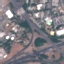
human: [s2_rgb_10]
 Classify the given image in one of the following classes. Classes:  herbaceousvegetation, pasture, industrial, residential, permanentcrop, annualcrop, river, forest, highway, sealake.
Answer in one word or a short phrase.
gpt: Highway